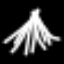
Label: The Eiffel Tower